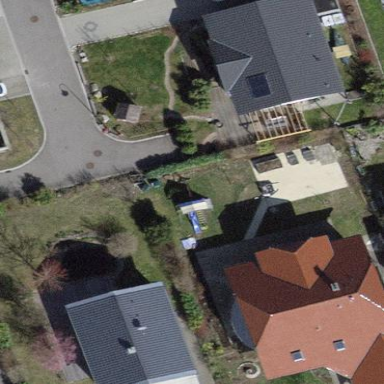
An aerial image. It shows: Simple house.